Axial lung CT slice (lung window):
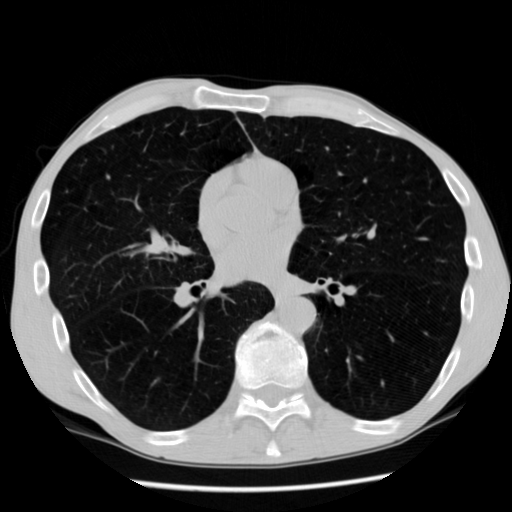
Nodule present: no